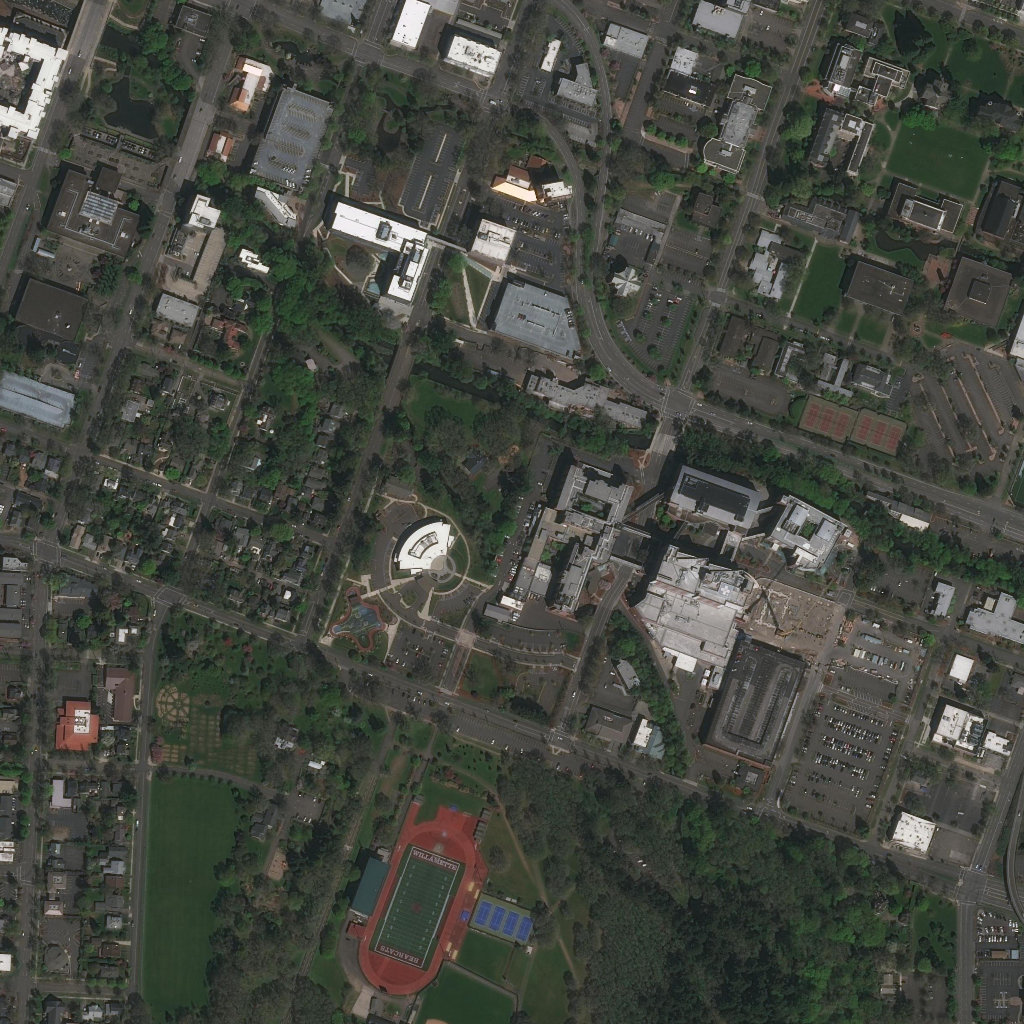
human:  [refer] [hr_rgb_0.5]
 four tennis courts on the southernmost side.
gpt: <box>[[46, 87, 52, 92, 0]]</box>